Question: Apologies for not able to find a more suitable title for my issue here. I am using MS Chart control in my project to plot real-time values from a source that generates 4 values per second. X axis is time at which the value is generated and the Y axis the value itself. I am dynamically adding a new series for each variable. All the variables are manually added by the user one-by-one and then a series will be created for it.
Basic part seems to be working except the chart is plotting values from different series at different time even though the values are generated at same time. Following image shows the exact issue:

As you can see, the list in bottom is a list of values I am plotting. It shows values and the time they are generated at (hh:mm:ss.ms)
When I plot these values, which is shown in the chart area, this is what I get. See the location of the latest values (marked by red arrows) for all the series. The latest value is at different time even though they all are generated at the same time. Every series seem to have a separate X axis. I expected the latest Y values should be plotted at the same X value and that should be shown at the extreme right of the chart. More like the bottom most series is being shown. That is the very first series created. Every time only the series that is created first works fine and the following series lags for some reason.
<URL> looks like similar issue to mine but is not answered.
<URL>' to every series to match all the X axis. MS Chart sample code also explains using this method but I am not sure where/when to use this method. If I use it after creating a series but before adding a data point - the code crashes. I have tried something like this:
'''
_chart.Series.Add(series);
_chart.DataManipulator.InsertEmptyPoints(250, IntervalType.Milliseconds, name);
'''
Am I doing something wrong here? Thanks for any help offered.
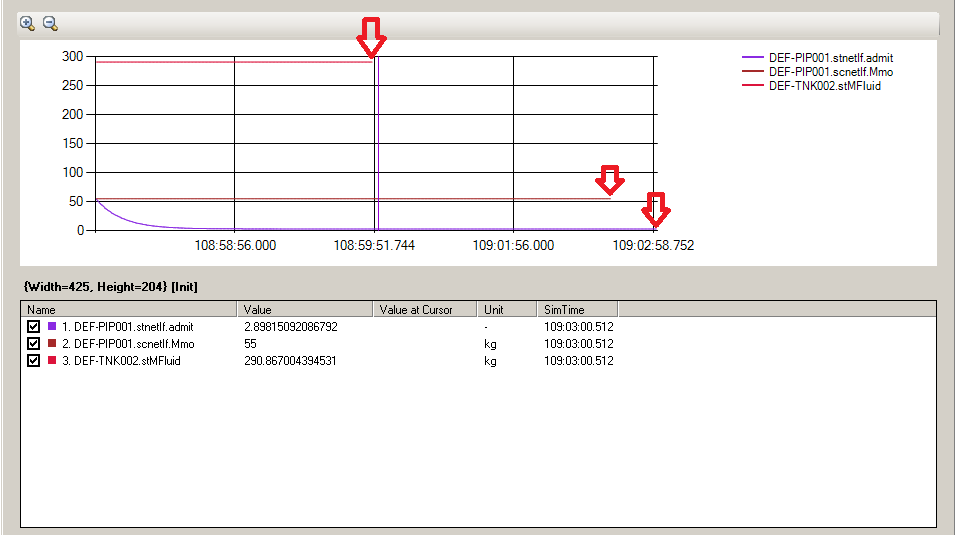
Answer: I got this working by adding empty points. I filled every series with max possible data points to begin with. Say I want to show 100 data points in every series before I start deleting the oldest (Points[0]) data point so that my chart will look like it's moving from right to left. In that case I will add 100 empty points while creating every series using:
'''
for (int i = 0; i < 100; i++)
{
series.Points.AddXY(i.ToString(), double.NaN);
series.Points[i].AxisLabel = " ";
}
'''
Then, while adding real data just do it normal way:
'''
_chart.Series[index].Points.AddXY(time, YValue);
// delete more than max. points.
if (_chart.Series[index].Points.Count > MaxTrendPoints - 10) // -10 is adjustment. Got it by trial and error.
_chart.Series[index].Points.RemoveAt(0);
'''